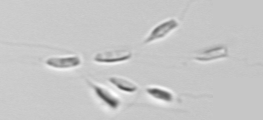
Label: Dinobryon